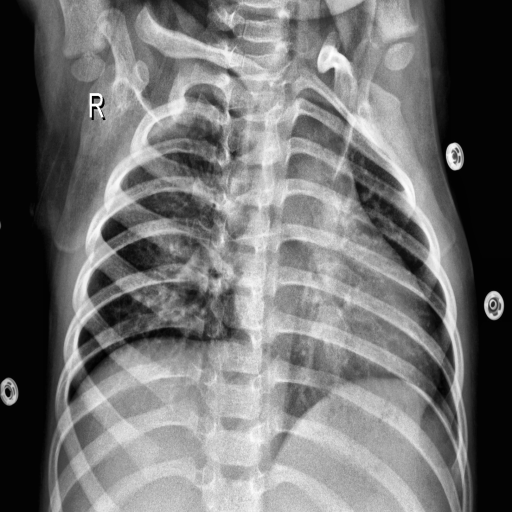
Finding: NORMAL